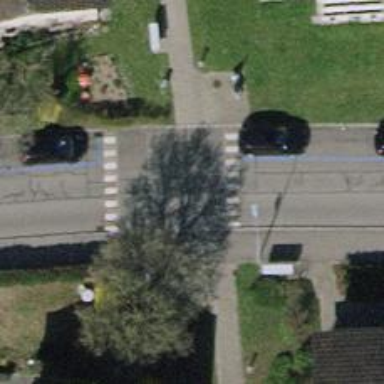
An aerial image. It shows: Traffic calming table.